Question: I am trying to create a basic eshop as an assignment for online orders(not for use, just so we learn to use PhP and MySQL). My first draft had very simple tables that had all basic functionallity. However the proffessor asked we should set up the products so one item could belong to more than one categories(I originally had the category table as a simple lookup table). I changed my DB schema as follows:
DB Schema for products

While changing the rest of the PhP and MySQL commands and queries was not really hard, I came to a dead end when I need to add a new product and/or add categories to it. I used to take the category id from the categories '<select>' in php and insert it as a variable into mysql, but I cannot do it in this database, as I do not have the new items id(auto increment) before it is actually inserted into the products table.
The only solution I can come up is insert the product in its table, select its id via latest date and then immediately insert that id along with any category ids the user chooses (these are in a html table along with a checkbox). However I do not think that is a proper way, and I am certain there is a far more elegant procedure. If so, would anyone please give me a pointer as to which?
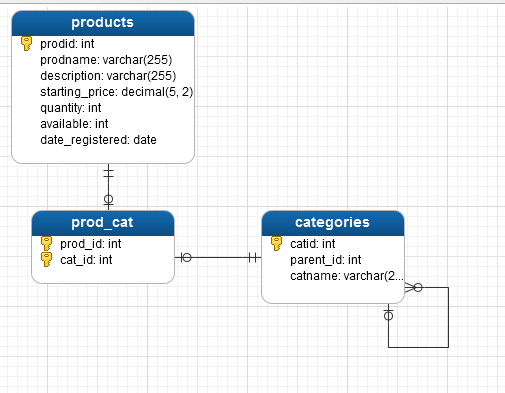
Answer: 'mysqli_insert_id' function of PHP (<URL> will return the auto-incremented ID of the inserted object. Code looks something like this:
'''
$mysqli = new mysqli("localhost", "user", "password", "database");
$mysqli->query("INSERT INTO products (stuff) VALUES (stuff)");
$product_id = $mysqli->insert_id;
'''
Additionally, you won't be using 'mysql' library which is deprecated (assuming you're using it right now).